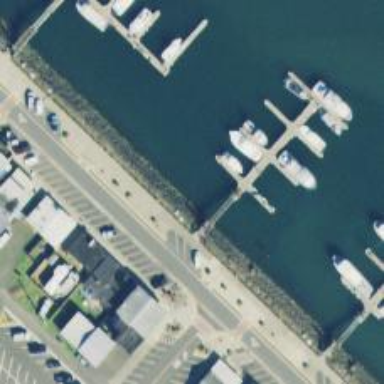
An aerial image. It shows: Pier with mooring facilities.